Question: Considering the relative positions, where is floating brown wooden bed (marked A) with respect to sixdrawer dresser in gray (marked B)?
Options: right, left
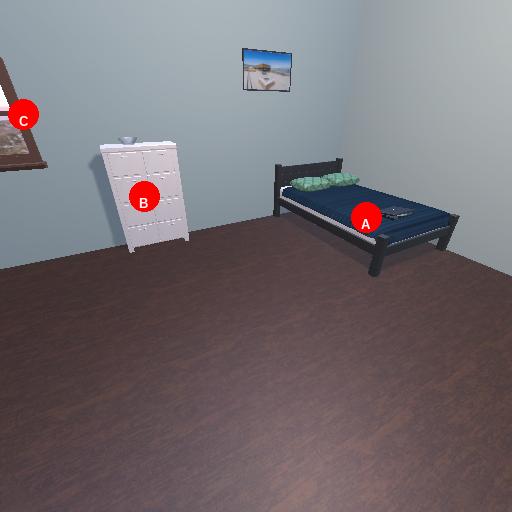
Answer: right